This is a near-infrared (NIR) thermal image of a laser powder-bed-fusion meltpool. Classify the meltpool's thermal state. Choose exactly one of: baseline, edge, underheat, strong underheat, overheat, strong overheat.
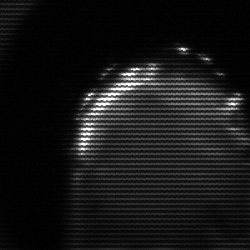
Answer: edge